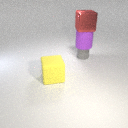
small gray rubber cylinder below large red metal cube